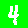
Digit: 4